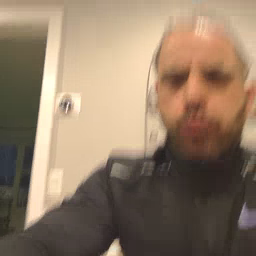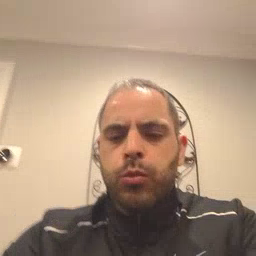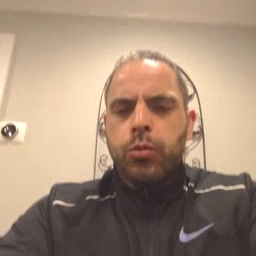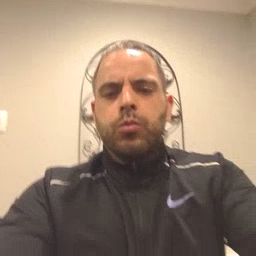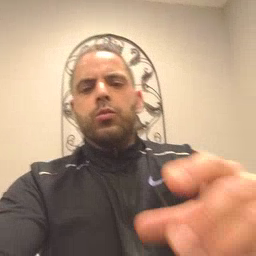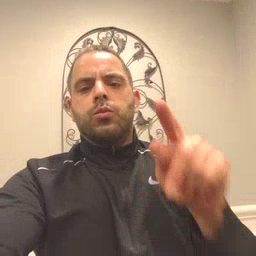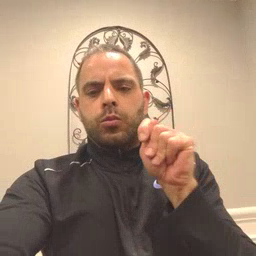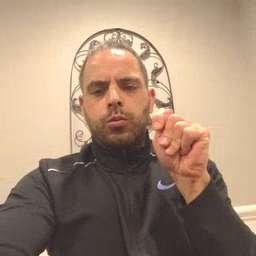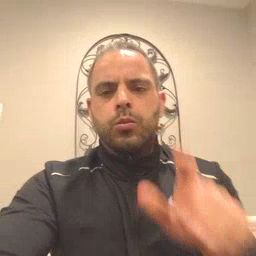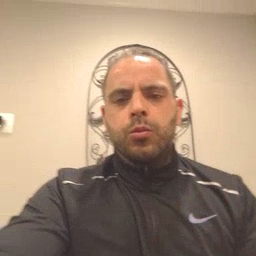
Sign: pretend